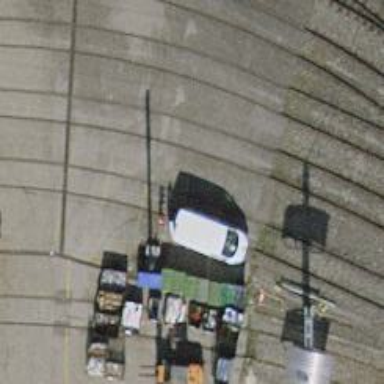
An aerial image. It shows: Light rail yard with electrified tracks featuring single contact line.